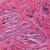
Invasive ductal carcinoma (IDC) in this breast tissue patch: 0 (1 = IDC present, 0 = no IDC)